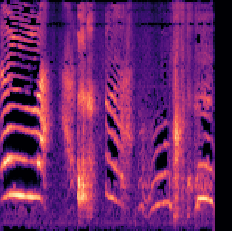
Sound class: Baby cry